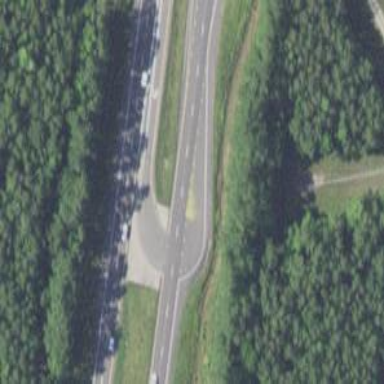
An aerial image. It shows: Trunk link highway.